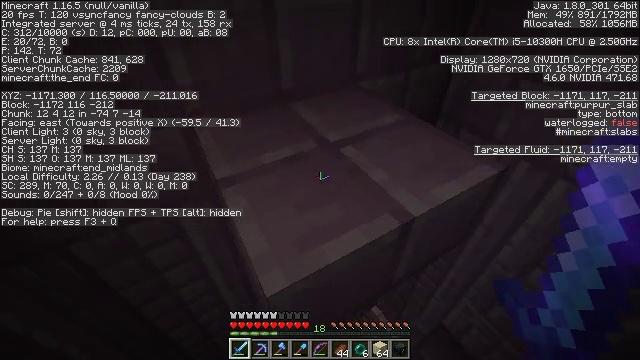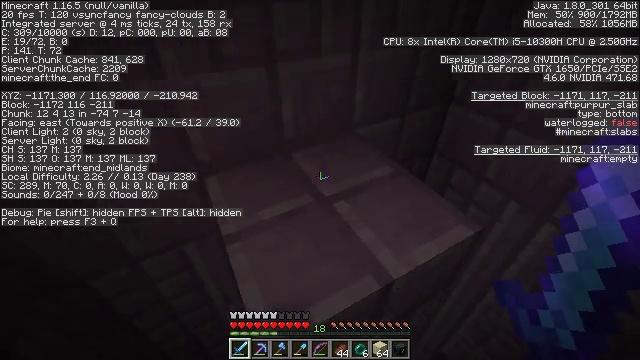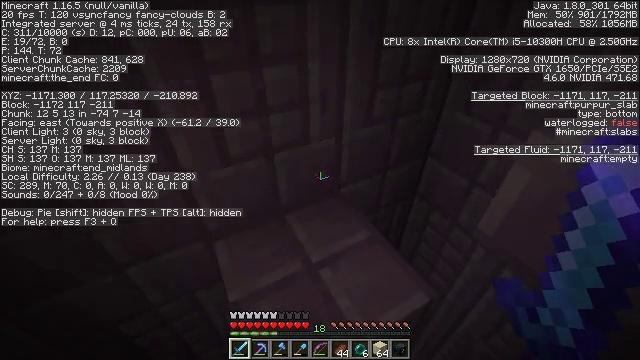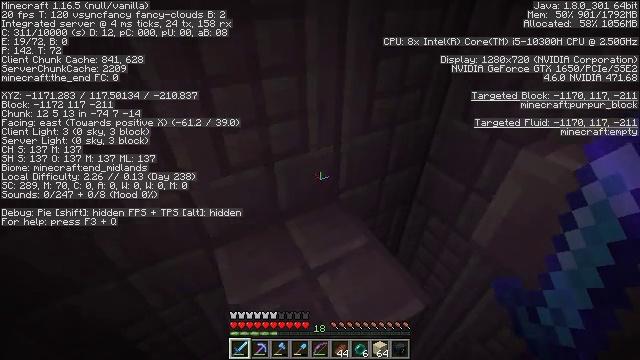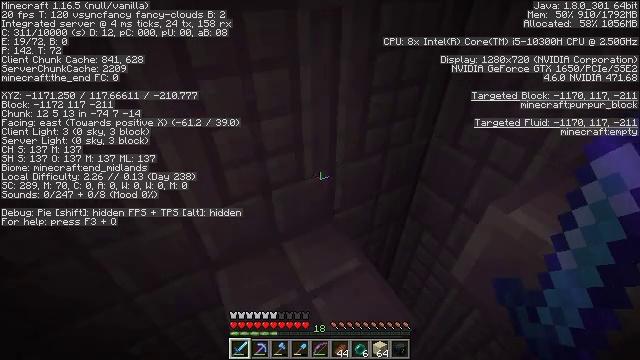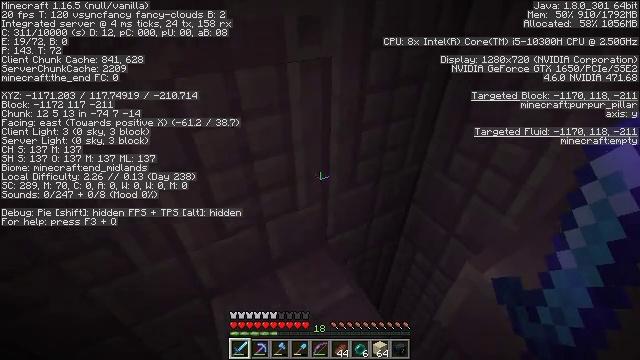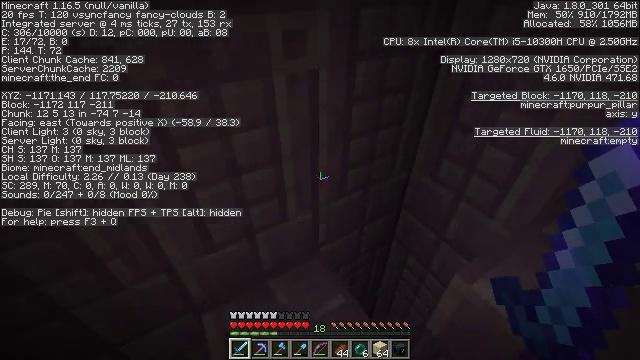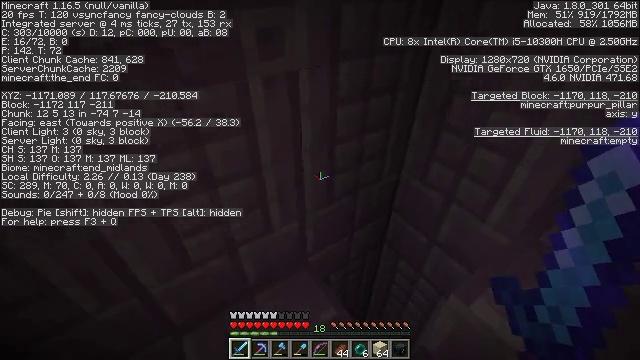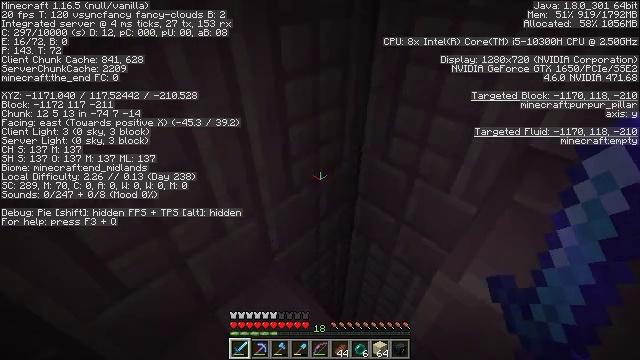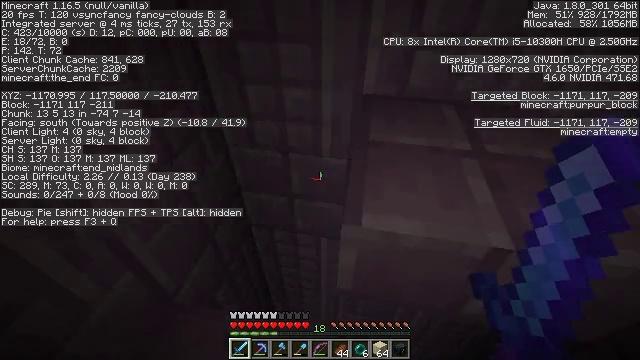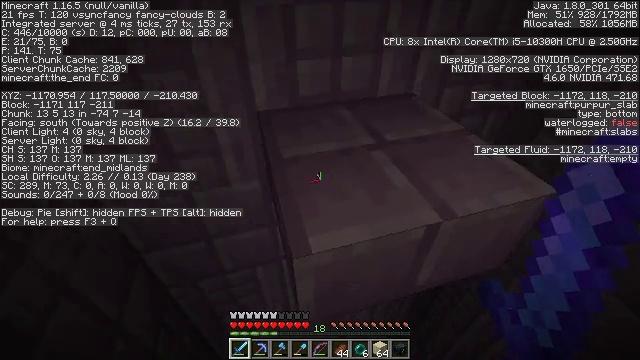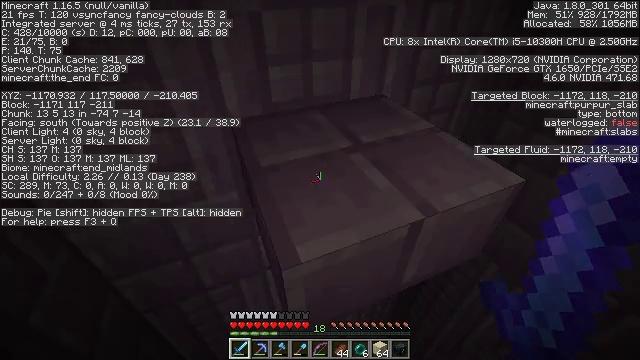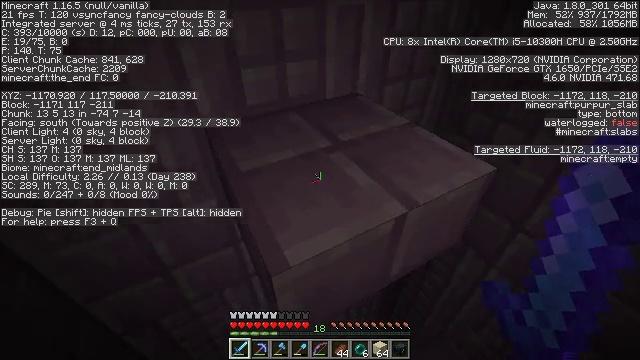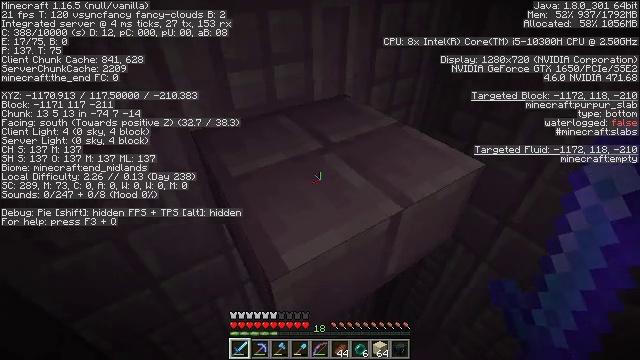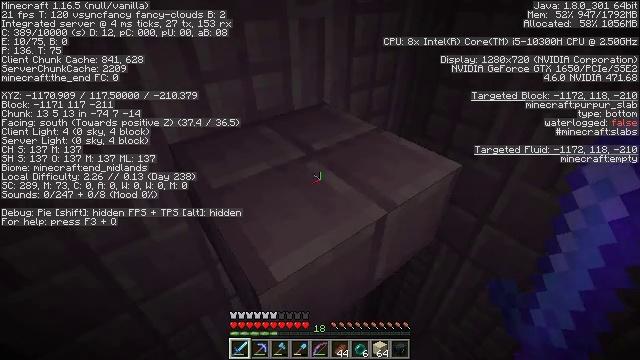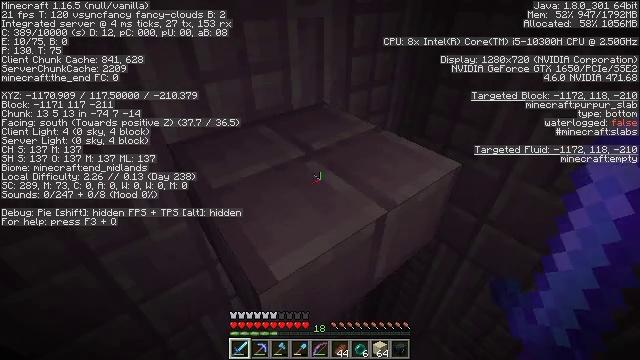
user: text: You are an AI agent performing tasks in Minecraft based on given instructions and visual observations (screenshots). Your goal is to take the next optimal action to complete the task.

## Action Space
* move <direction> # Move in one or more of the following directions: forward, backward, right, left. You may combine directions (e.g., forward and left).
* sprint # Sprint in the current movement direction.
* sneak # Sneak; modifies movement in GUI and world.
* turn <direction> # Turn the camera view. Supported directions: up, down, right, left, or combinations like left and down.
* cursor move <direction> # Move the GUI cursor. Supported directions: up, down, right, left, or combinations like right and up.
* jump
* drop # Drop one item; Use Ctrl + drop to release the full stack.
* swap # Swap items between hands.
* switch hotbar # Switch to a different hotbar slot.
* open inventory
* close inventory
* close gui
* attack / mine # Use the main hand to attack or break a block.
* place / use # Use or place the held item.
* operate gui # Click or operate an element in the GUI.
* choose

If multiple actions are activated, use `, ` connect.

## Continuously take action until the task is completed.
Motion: motion action
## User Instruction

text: Mine end stone bricks.
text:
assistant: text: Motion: move forward, turn left and up, jump
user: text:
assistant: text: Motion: move forward, jump
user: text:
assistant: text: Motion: move forward, jump
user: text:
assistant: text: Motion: move forward
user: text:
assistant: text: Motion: move forward
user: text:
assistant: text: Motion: move forward, turn right
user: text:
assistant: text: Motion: turn right
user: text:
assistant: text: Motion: turn right
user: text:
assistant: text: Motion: turn right and down
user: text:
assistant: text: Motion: turn right and up
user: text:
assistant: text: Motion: turn right
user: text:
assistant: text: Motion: turn right
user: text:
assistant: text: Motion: turn right
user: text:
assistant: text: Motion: turn right and up
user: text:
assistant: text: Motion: no_op
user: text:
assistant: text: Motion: no_op
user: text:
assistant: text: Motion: no_op
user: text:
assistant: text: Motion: move forward, jump
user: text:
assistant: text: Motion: move forward, turn up, jump
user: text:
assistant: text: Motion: move forward, turn left and up, jump
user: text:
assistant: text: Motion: move forward, jump
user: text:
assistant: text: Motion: move forward
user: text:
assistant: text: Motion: move forward
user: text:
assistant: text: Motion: move forward
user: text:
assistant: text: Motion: move forward
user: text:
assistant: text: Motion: turn right and down
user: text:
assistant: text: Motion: turn right and down
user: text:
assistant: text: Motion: turn right and down
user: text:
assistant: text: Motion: turn right
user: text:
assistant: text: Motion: turn right and up